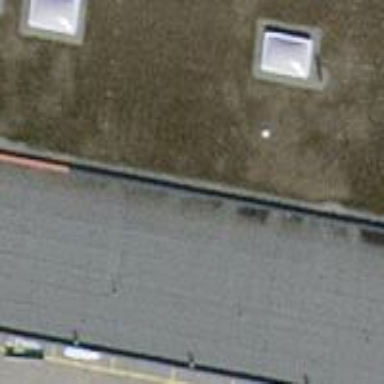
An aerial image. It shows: View of roof of building.